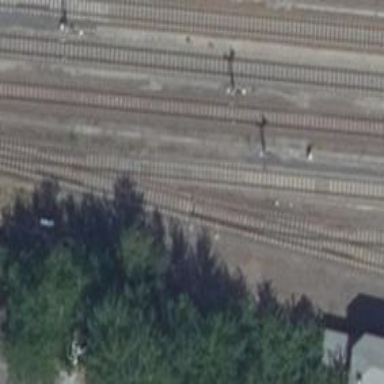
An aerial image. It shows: Railway switch.